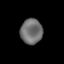
Tissue: skin
Cell type: Epithelial cells
Senescence score: 0.249
Nuclear area (px): 541
Mean DAPI intensity: 111.73